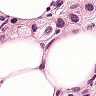
Metastatic tissue present: yes